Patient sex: F
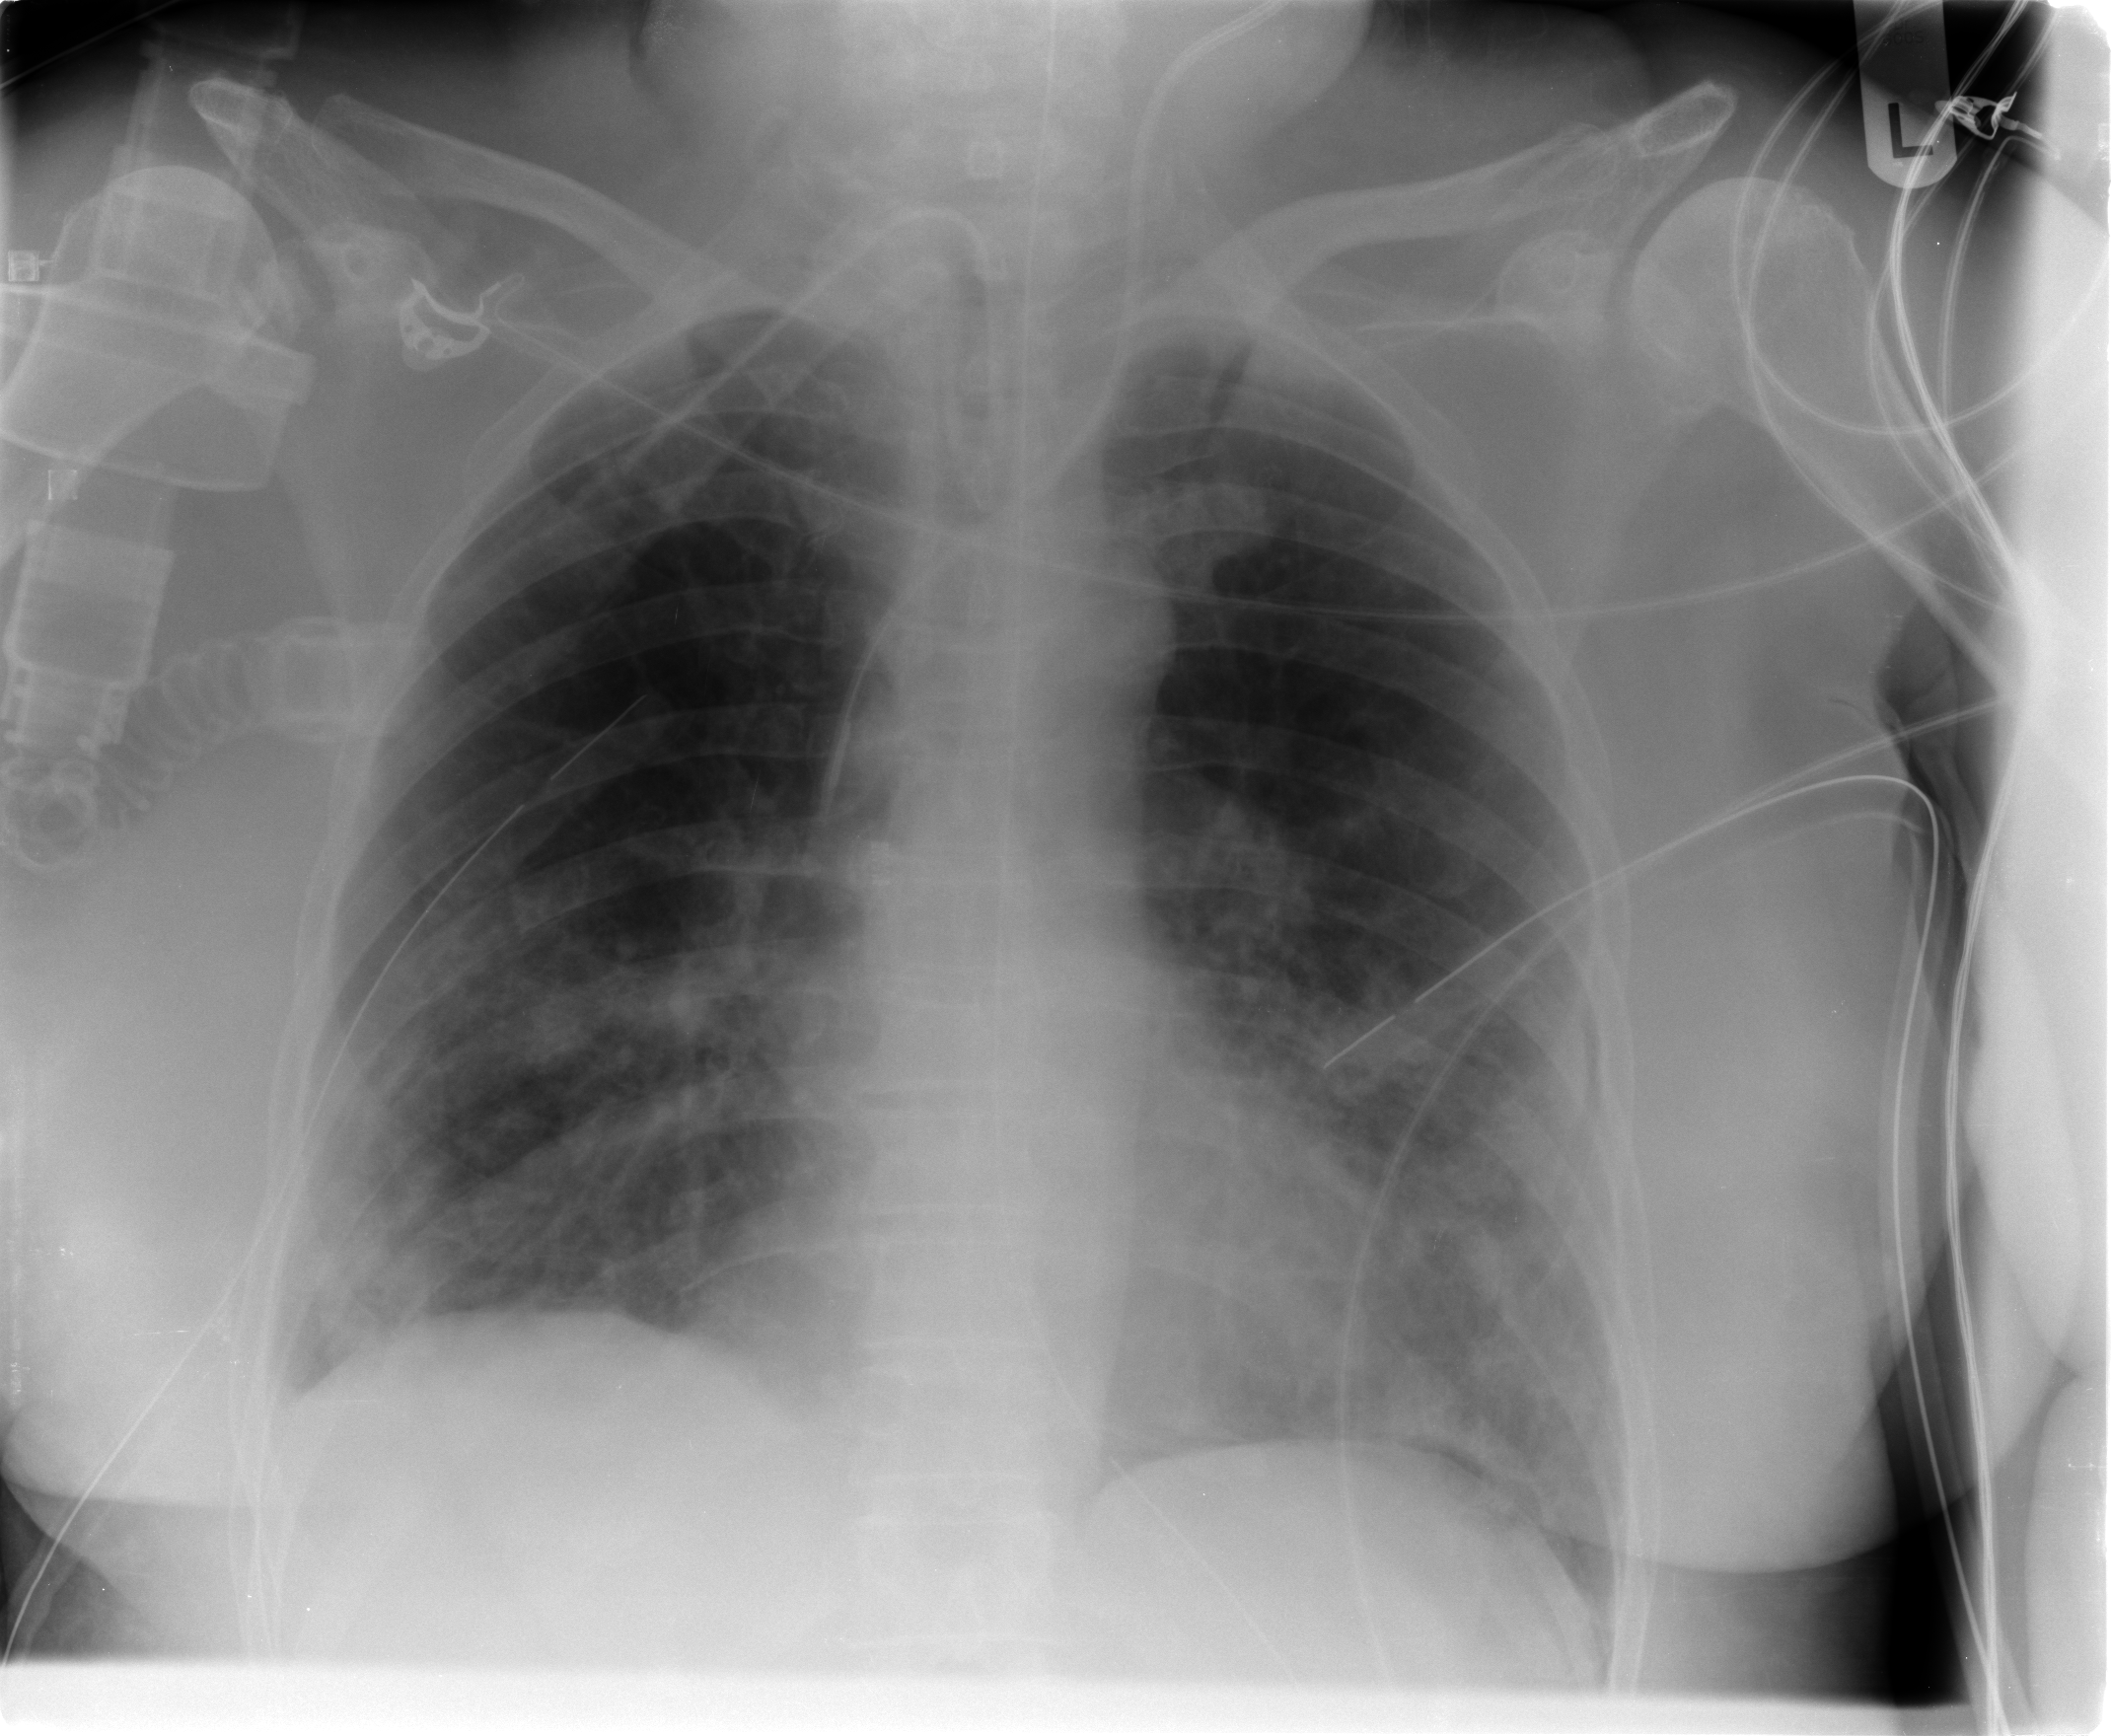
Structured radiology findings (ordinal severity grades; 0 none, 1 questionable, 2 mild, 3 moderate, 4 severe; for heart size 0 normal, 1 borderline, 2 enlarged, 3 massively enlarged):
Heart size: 0
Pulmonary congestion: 0
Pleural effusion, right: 0
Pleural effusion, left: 0
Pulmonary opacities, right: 3
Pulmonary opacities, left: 3
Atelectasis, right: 2
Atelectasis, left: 2